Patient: sex F, age 58
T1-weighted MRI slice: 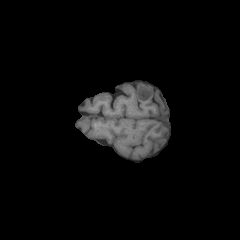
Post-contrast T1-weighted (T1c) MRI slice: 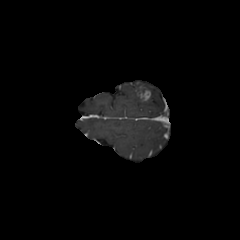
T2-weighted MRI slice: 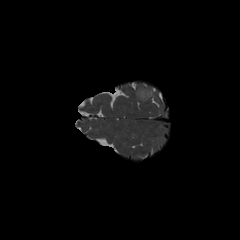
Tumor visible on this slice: yes
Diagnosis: Glioblastoma, IDH-wildtype
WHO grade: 4